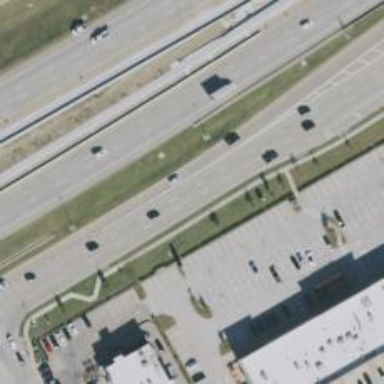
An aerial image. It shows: Secondary road with frontage road alongside.